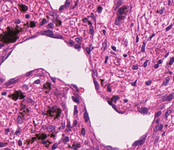
Tumor epithelial tissue: no
Tumor-associated stroma tissue: yes
Normal tissue: no